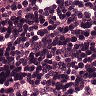
Metastatic tissue present: no